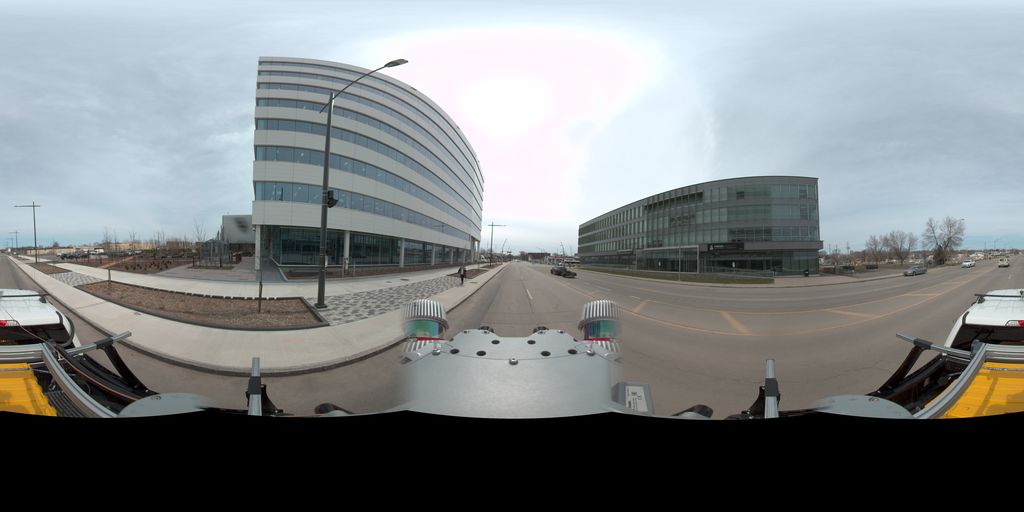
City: quebec_city